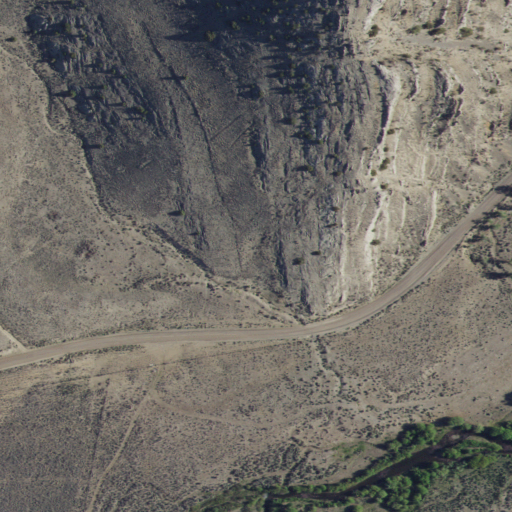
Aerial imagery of valley in Idaho named Wood Canyon containing shrub and woody wetlands